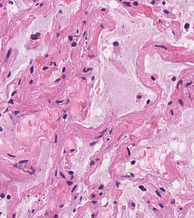
Tumor epithelial tissue: no
Tumor-associated stroma tissue: no
Normal tissue: yes